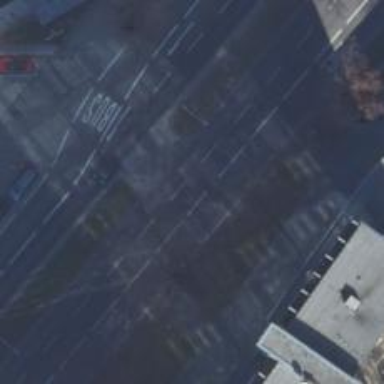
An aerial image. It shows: Tertiary road with asphalt surface. It is dual carriageway with shared busway cycle lane on the right side. There is parallel on-street parking available on the right lane.